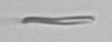
Label: fiber